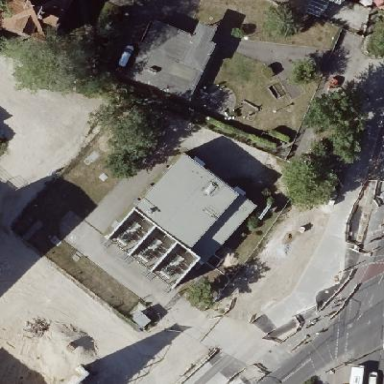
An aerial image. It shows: Service building.